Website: bh-photo
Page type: payment
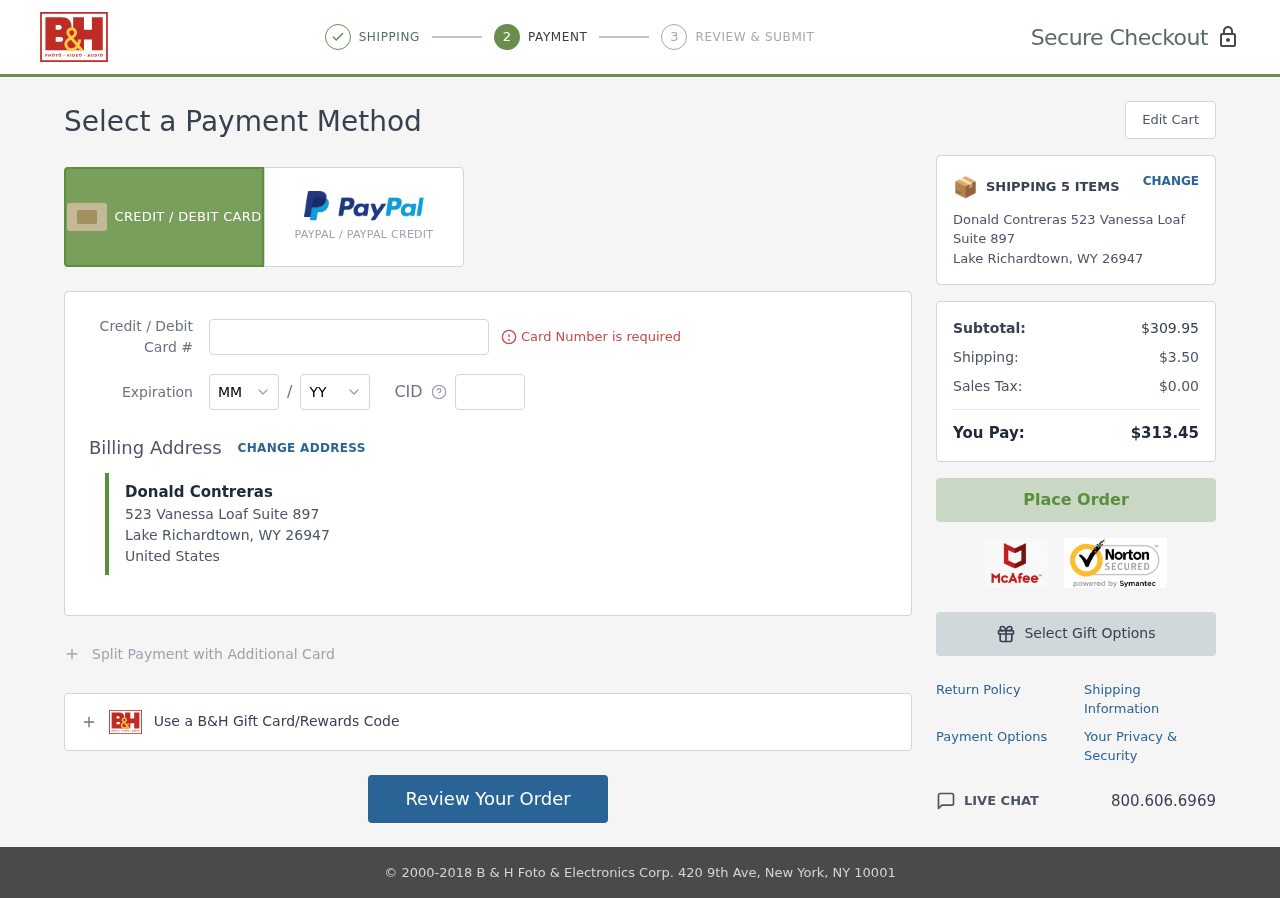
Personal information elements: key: PII_CARD_CVV
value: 307
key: PII_CARD_EXPIRY_MONTH
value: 10
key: PII_CARD_EXPIRY_YEAR
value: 27
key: PII_CARD_NUMBER
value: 6528 5039 6184 8143
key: PII_CITY
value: Lake Richardtown
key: PII_COUNTRY
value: United States
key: PII_FULLNAME
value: Donald Contreras
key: PII_POSTCODE
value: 26947
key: PII_STATE_ABBR
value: WY
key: PII_STREET
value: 523 Vanessa Loaf Suite 897
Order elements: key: ORDER_NUM_ITEMS
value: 5
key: ORDER_SUBTOTAL
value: $309.95
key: ORDER_SHIPPING_COST
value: $3.50
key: ORDER_TAX
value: $0.00
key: ORDER_TOTAL
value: $313.45